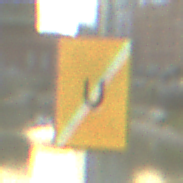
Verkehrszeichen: EndeUmleitung
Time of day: SunriseSunset
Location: Outdoor (Urban)
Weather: PartlyCloudy
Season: NotSpecified
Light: Natural